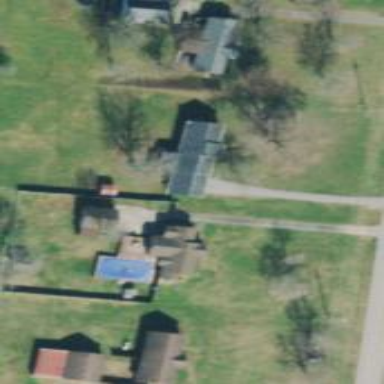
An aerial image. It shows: Driveway.